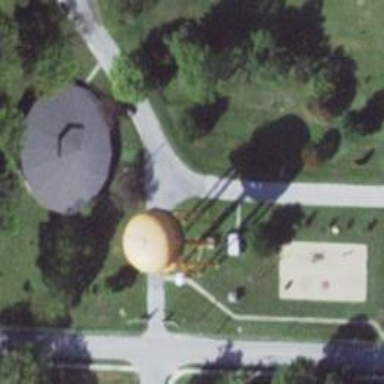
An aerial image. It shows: Water tower that is man-made.